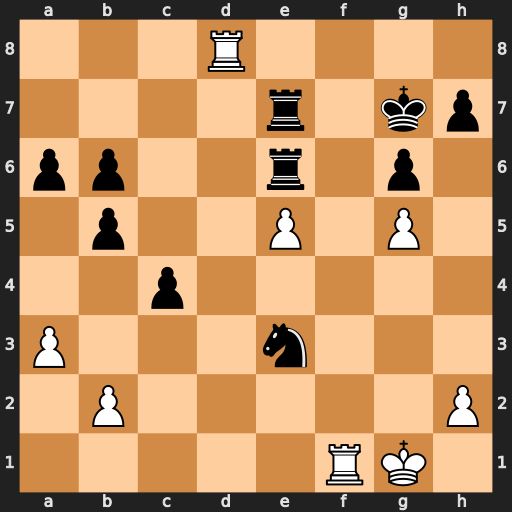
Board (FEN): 3R4/4r1kp/pp2r1p1/1p2P1P1/2p5/P3n3/1P5P/5RK1
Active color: w
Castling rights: -
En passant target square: -
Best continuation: Rff8 Ra7 Rg8+